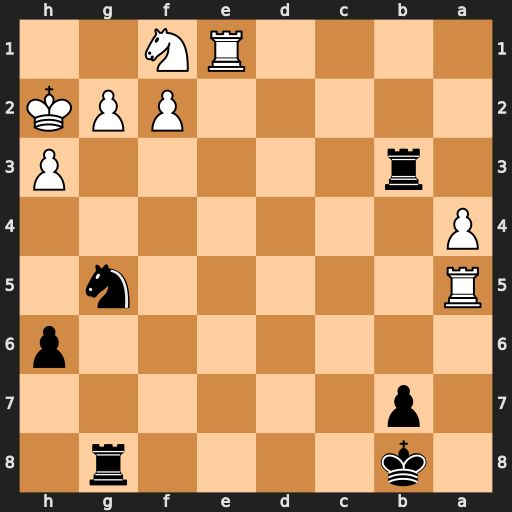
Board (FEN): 1k4r1/1p6/7p/R5n1/P7/1r5P/5PPK/4RN2
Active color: b
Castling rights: -
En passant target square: -
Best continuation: Rxh3+ gxh3 Nf3+ Kh1 Rg1#